Field crop: maize
Growth stage: 2
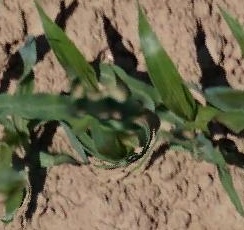
Species: maize